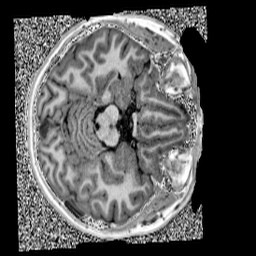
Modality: UNIT1
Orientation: axial
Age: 13
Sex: female
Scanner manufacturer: siemens
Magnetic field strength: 3 T
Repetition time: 4 s
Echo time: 0.00299 s